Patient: sex M, age 43
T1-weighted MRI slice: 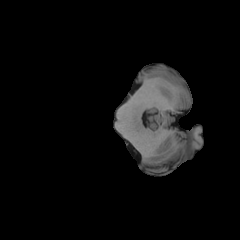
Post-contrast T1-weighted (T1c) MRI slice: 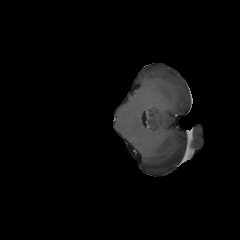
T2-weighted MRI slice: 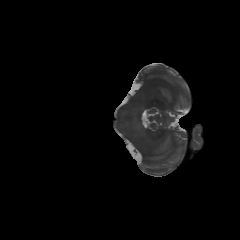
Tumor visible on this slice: no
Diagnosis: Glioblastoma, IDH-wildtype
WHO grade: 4